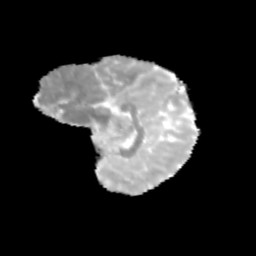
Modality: MD
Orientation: sagittal
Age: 11
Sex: female
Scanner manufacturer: siemens
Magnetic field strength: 3 T
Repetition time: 3.8 s
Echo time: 0.07 s